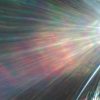
Label: sunburn